Question: Count the number of objects in the diagram.
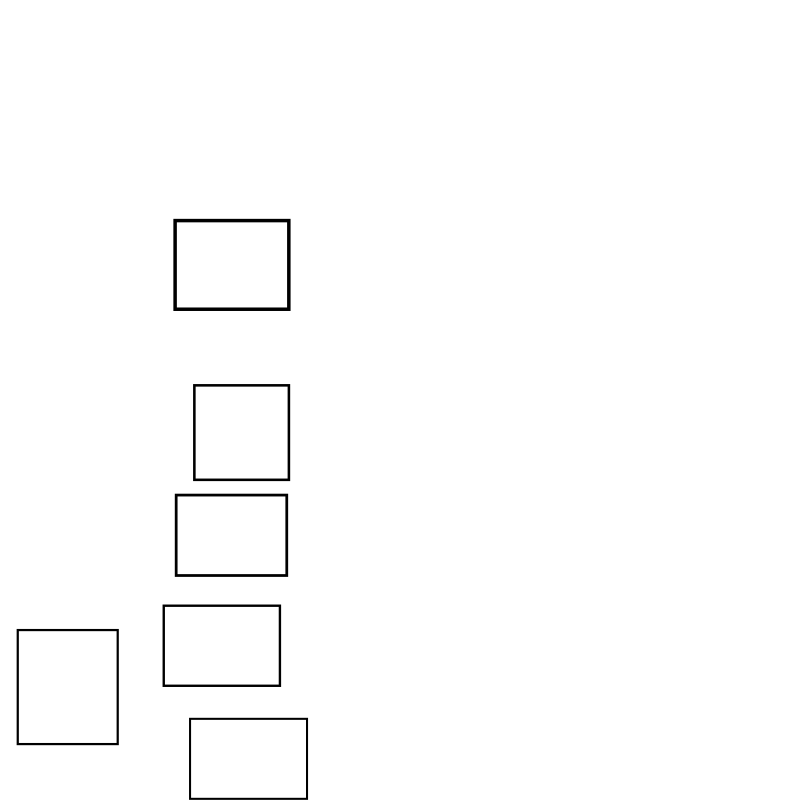
Answer: 6